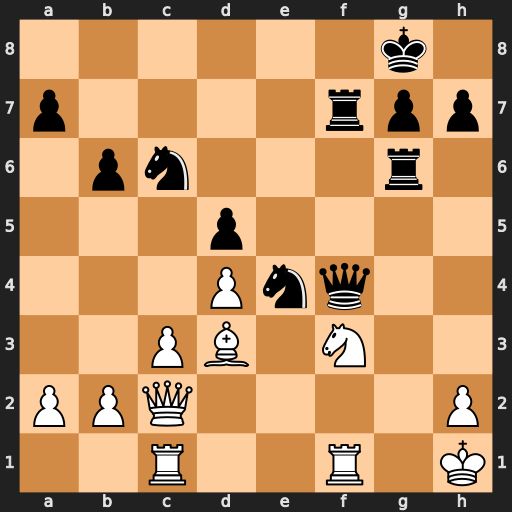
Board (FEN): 6k1/p4rpp/1pn3r1/3p4/3Pnq2/2PB1N2/PPQ4P/2R2R1K
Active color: w
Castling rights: -
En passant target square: -
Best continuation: Ne5 Nxe5 Rxf4 Rxf4 Bxe4